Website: apple
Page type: account-selection
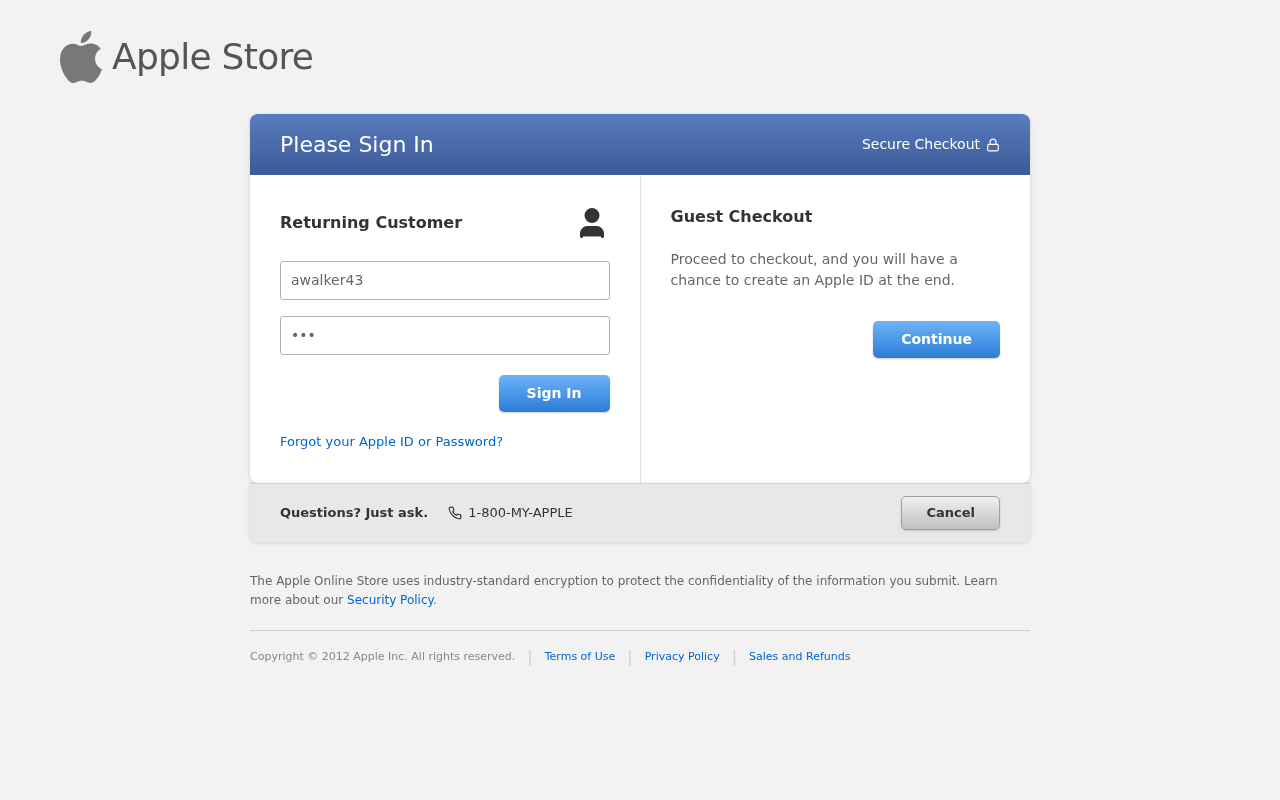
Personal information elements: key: PII_LOGIN_USERNAME
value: awalker43